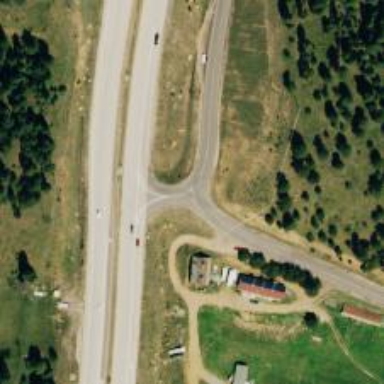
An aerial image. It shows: Trunk link highway.